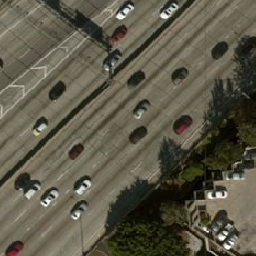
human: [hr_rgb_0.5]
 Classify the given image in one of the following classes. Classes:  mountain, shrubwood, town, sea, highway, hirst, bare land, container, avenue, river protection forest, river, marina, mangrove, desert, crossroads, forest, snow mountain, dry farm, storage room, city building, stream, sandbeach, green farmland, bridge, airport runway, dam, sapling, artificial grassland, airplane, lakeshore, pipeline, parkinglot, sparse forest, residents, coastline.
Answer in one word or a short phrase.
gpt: highway